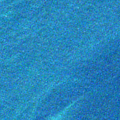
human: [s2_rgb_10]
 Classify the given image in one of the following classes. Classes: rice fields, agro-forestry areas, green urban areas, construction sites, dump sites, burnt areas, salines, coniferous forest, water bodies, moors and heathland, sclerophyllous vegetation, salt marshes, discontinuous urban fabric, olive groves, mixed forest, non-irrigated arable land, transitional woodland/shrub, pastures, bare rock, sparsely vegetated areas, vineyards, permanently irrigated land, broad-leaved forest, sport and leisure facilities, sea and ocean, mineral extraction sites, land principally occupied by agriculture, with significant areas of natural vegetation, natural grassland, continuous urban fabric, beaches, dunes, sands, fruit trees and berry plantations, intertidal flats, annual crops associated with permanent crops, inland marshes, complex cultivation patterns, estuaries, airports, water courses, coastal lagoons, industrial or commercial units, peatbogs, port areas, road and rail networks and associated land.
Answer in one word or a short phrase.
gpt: sea and ocean